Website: macys
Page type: account-selection
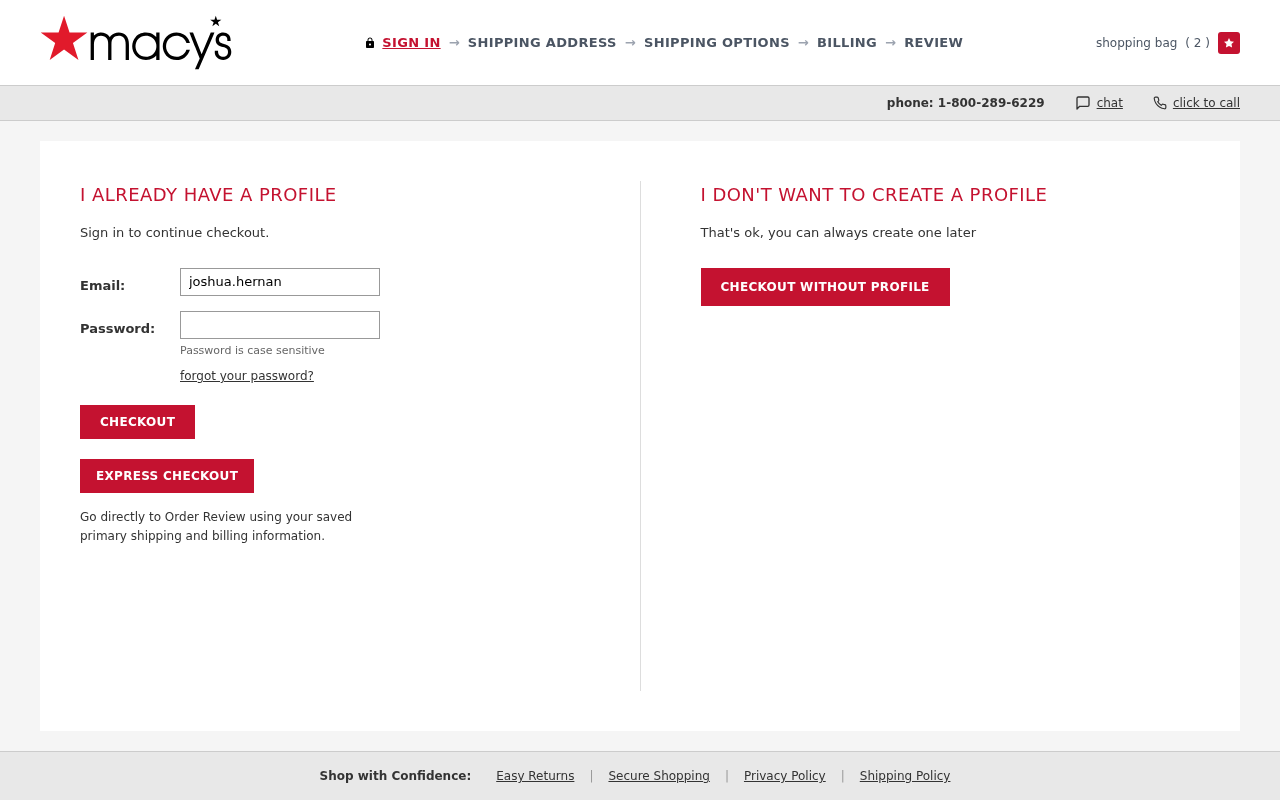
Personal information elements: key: PII_EMAIL
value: joshua.hernandez@yahoo.com
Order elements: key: ORDER_NUM_ITEMS
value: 2